Question: When plugging my iPhone in and starting the Xcode organizer, a yellow circle next to the device show me that "This device is busy or otherwise unusable by Xcode."
The Organizer is then processing two files (the second one takes quite a while to finish) and afterwards I get the error message as shown in the screenshot.
I tried to google for that error message ("dyld_shared_cache_extract_dylibs failed") but could not find anything useful.
I tried a couple things: repair permissions of my harddrive and run "sudo update_dyld_shared_cache -force". Still getting the error message.
I am running iOS 4.2.1 and Xcode 3.2.5. I have not updated Xcode after updating from 4.2 to 4.2.1 (I think).

The Xcode console is empty but the regular OS X console shows this:
'''
1/22/11 10:56:19 PM Xcode[4187] Started symbol copying process
1/22/11 10:56:19 PM Xcode[4187] Skipped copying file 1 of 2 ("processed" sentinal found)
1/22/11 10:56:19 PM Xcode[4187] Skipped processing file 1 of 2 ("processed" sentinal found)
1/22/11 10:56:19 PM Xcode[4187] Skipped copying file 2 of 2 ("copied" sentinal found)
1/22/11 10:56:19 PM Xcode[4187] Started processing file 2 of 2
1/22/11 10:56:20 PM [0x0-0x4d04d].com.apple.Xcode[4187] arch already exists in fat dylib
1/22/11 10:56:20 PM [0x0-0x4d04d].com.apple.Xcode[4187] arch already exists in fat dylib
1/22/11 10:56:20 PM [0x0-0x4d04d].com.apple.Xcode[4187] arch already exists in fat dylib
1/22/11 10:56:21 PM [0x0-0x4d04d].com.apple.Xcode[4187] arch already exists in fat dylib
1/22/11 10:56:21 PM [0x0-0x4d04d].com.apple.Xcode[4187] arch already exists in fat dylib
1/22/11 10:56:22 PM [0x0-0x4d04d].com.apple.Xcode[4187] arch already exists in fat dylib
1/22/11 10:56:22 PM [0x0-0x4d04d].com.apple.Xcode[4187] arch already exists in fat dylib
1/22/11 10:56:22 PM [0x0-0x4d04d].com.apple.Xcode[4187] arch already exists in fat dylib
1/22/11 10:56:23 PM [0x0-0x4d04d].com.apple.Xcode[4187] arch already exists in fat dylib
1/22/11 10:56:23 PM [0x0-0x4d04d].com.apple.Xcode[4187] arch already exists in fat dylib
1/22/11 10:56:23 PM [0x0-0x4d04d].com.apple.Xcode[4187] arch already exists in fat dylib
'''
This error message is then repeated constantly.
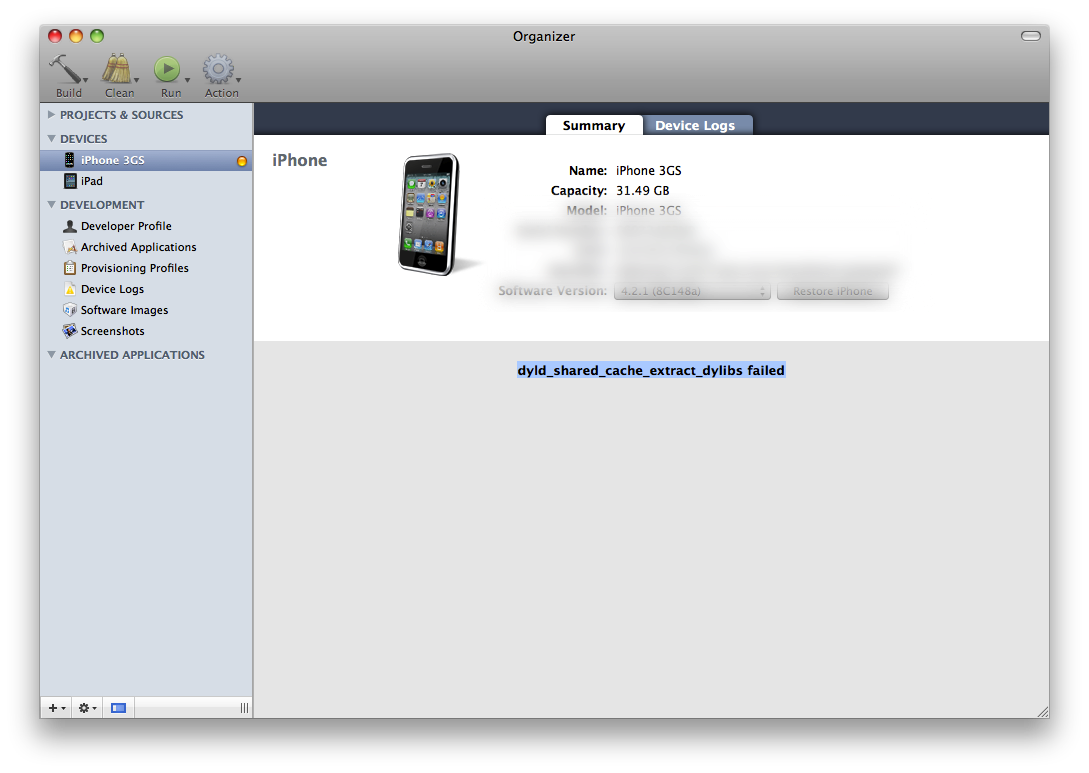
Answer: With the help of somebody at the Apple Developer Forums I was able to fix the problem by removing the "/Developer/Platforms/iPhoneOS.platform/DeviceSupport/4.2.1 (8C148)" folder. Xcode then re-added the symbols automatically and the error disappeared.
For more information see this <URL>.